Aerial crown-view tile of a tropical tree (Barro Colorado Island, Panama), acquired 20250818:
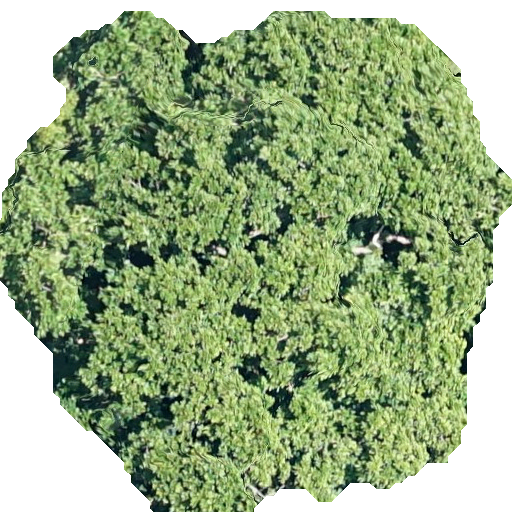
Species: Anacardium excelsum
GBIF accepted scientific name: Anacardium excelsum
Crown area: 289.839 m²